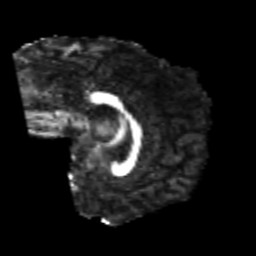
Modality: FA
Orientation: sagittal
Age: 20
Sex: male
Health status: healthy
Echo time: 0.074 s